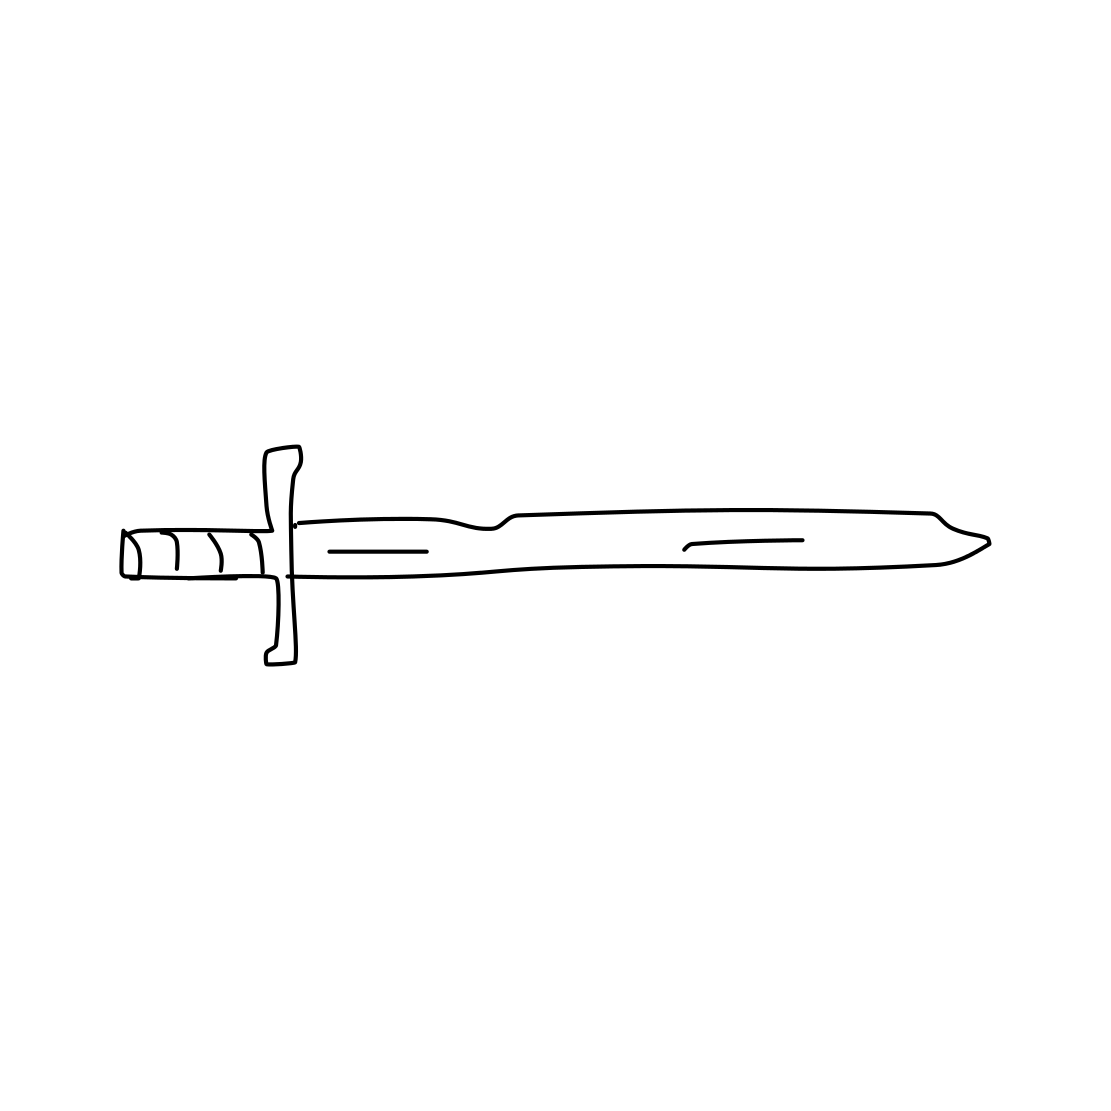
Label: sword